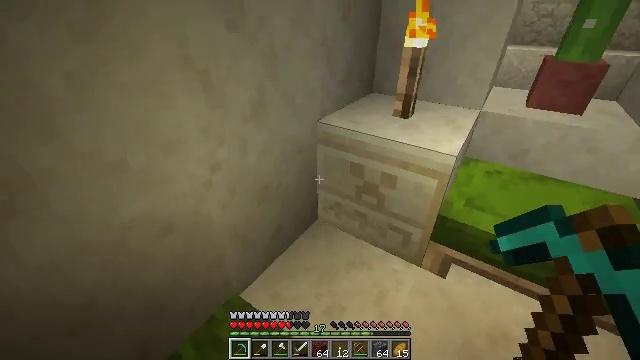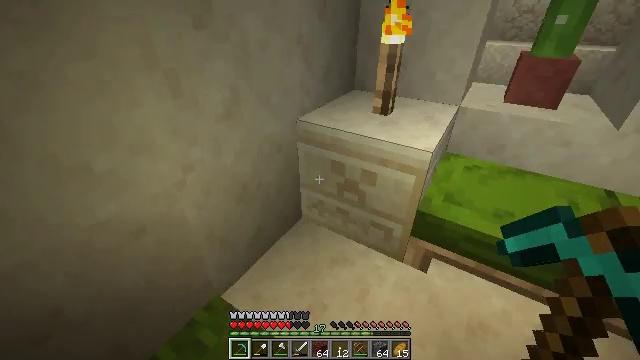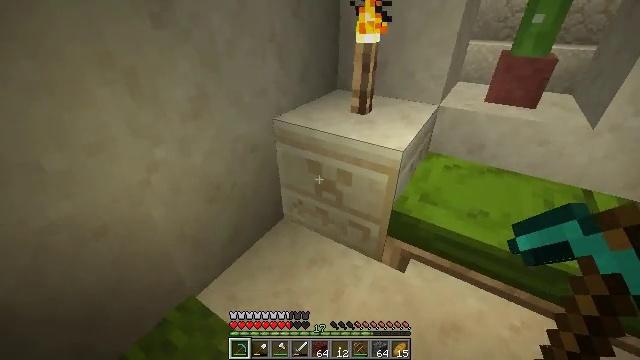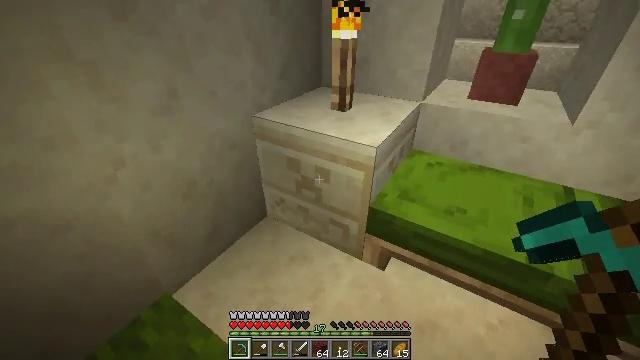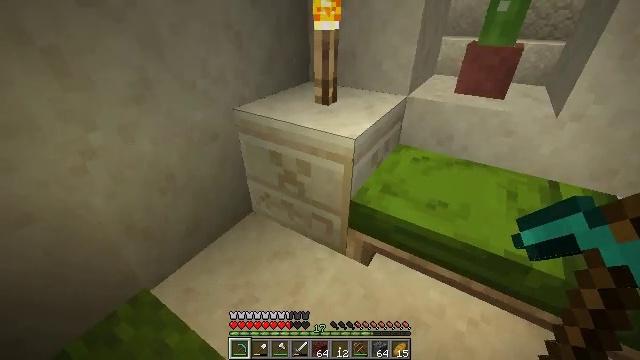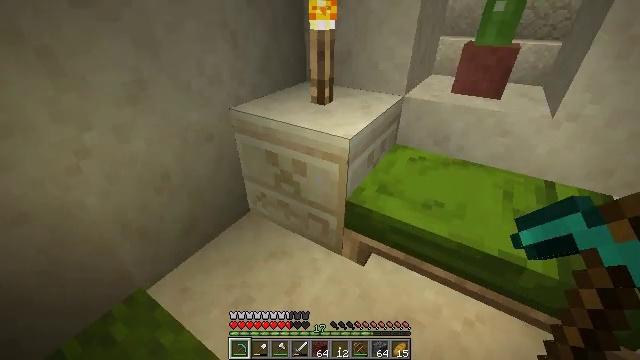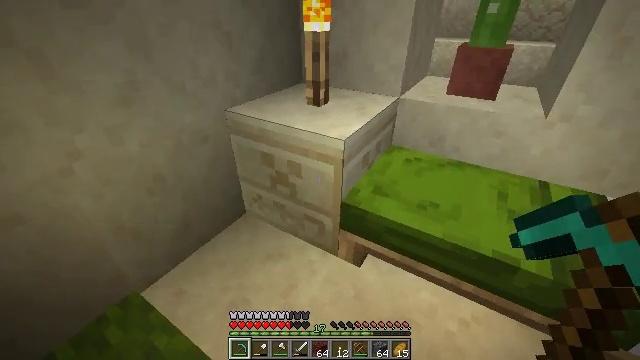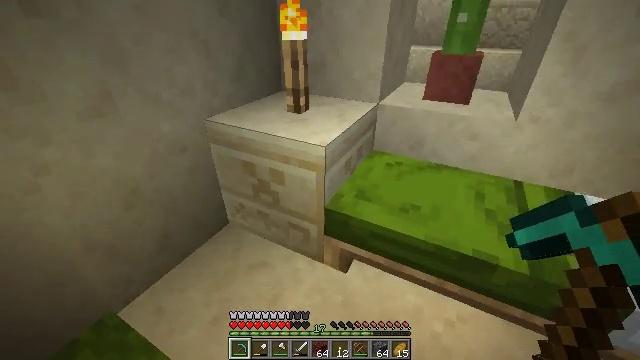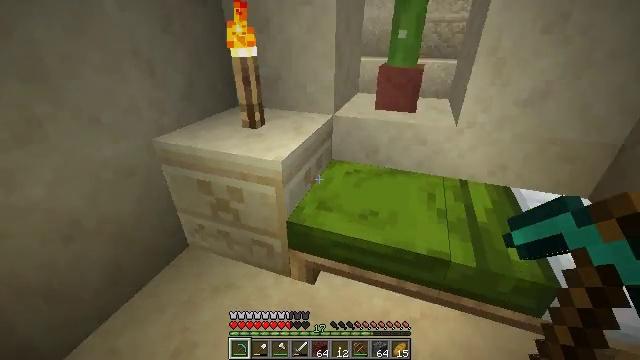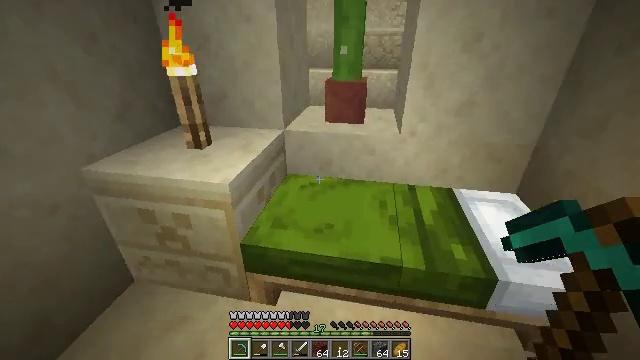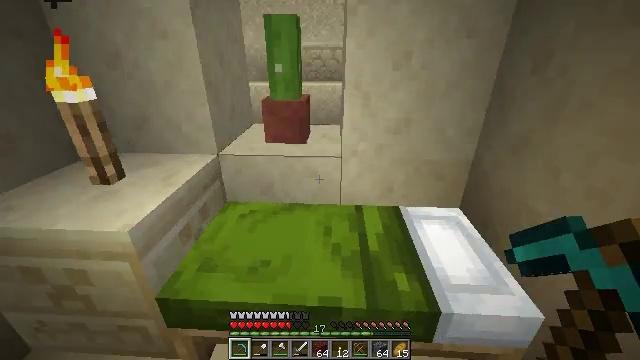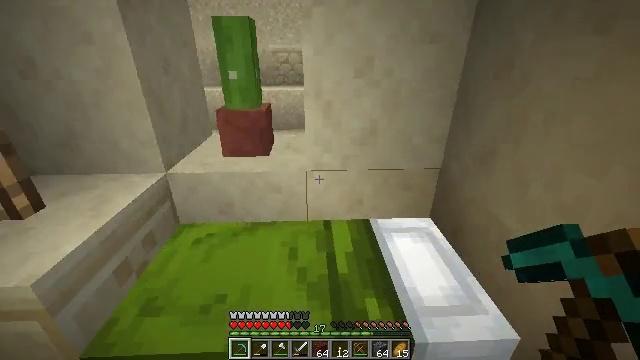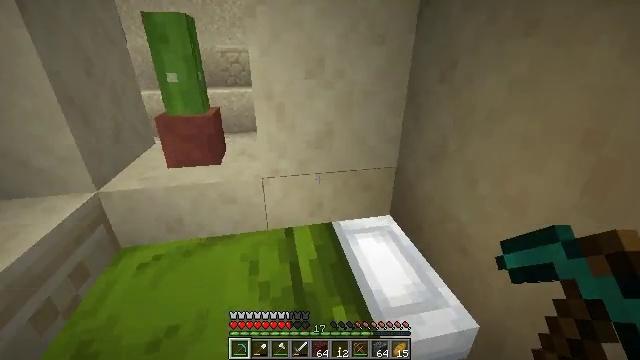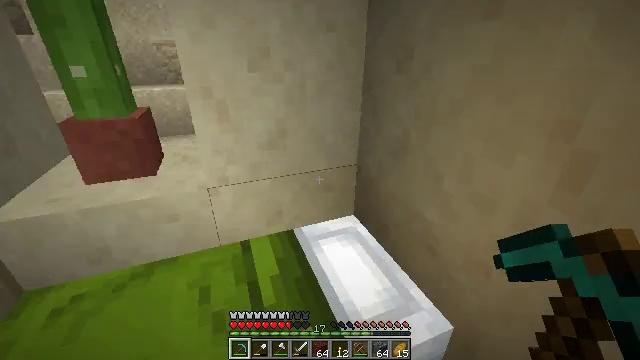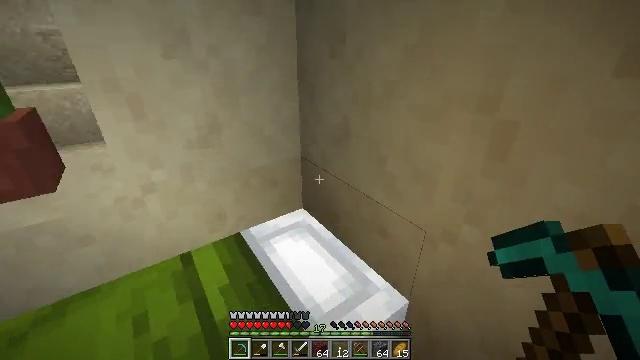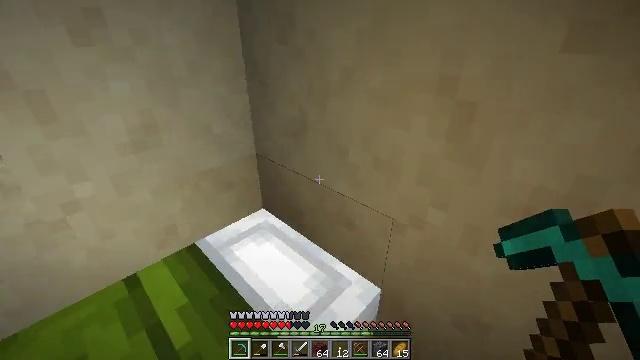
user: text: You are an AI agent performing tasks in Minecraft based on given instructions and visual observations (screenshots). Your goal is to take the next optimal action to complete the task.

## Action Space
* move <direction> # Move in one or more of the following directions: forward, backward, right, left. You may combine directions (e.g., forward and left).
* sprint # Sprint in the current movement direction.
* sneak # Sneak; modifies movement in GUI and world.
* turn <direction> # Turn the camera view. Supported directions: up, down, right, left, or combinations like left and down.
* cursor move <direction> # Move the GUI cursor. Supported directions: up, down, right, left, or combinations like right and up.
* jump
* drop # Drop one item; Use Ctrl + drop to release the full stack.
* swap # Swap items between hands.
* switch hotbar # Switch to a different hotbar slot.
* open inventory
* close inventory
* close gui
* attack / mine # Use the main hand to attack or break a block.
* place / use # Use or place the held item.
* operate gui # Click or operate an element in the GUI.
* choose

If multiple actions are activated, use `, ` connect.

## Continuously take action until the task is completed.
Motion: motion action
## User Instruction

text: Collect a hay block for crafting.
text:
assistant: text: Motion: move right, turn right
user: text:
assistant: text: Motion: move right
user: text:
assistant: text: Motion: no_op
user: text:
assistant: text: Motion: no_op
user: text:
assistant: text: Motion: no_op
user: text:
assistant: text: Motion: no_op
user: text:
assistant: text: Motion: turn right and up
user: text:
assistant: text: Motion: move right, turn right and up
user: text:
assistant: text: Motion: move forward and move right, turn right and up
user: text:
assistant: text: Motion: move forward and move right, turn right and up
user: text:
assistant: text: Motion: move forward, turn right
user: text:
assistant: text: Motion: move forward, turn right
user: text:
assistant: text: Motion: turn right
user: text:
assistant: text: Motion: turn right and down
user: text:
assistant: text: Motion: turn right and down
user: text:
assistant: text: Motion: turn right and down
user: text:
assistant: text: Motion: turn right and down
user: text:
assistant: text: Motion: turn right
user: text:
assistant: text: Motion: turn right
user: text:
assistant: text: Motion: turn right and up
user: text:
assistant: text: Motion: turn right and up
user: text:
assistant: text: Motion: move right, turn right and up
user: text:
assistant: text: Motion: move right, turn left
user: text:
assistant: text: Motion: move forward and move right
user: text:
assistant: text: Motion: move forward and move right
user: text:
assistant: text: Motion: move forward and move right
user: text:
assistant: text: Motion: move forward
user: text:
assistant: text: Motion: move forward
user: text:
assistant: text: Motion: no_op
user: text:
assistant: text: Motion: no_op